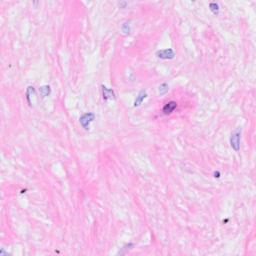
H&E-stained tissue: Breast